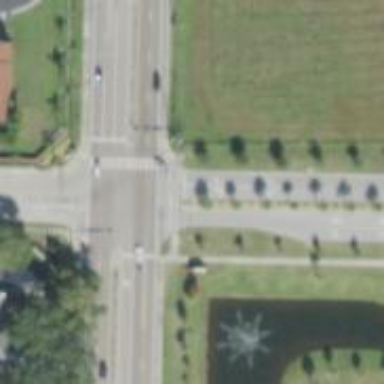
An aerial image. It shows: Marked road crossing.